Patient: sex F, age 75
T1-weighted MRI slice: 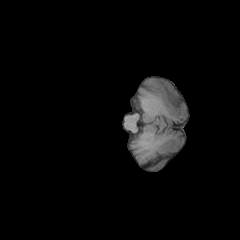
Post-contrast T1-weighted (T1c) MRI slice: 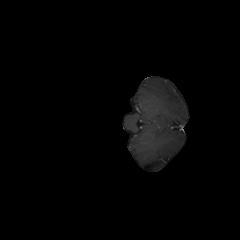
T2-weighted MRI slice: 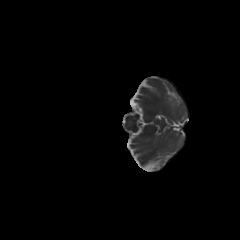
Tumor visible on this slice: no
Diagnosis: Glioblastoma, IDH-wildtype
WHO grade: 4